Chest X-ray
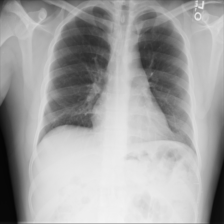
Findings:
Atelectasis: negative
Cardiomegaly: negative
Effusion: negative
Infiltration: negative
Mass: negative
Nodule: negative
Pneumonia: negative
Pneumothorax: negative
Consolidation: negative
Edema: negative
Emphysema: negative
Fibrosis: negative
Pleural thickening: negative
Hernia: negative